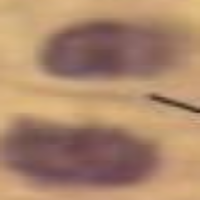
Label: telophase